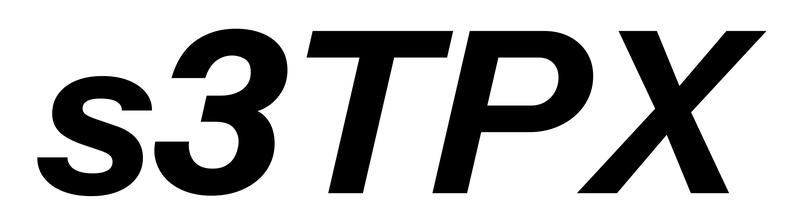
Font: InstrumentSans-Italic_Bold_Italic